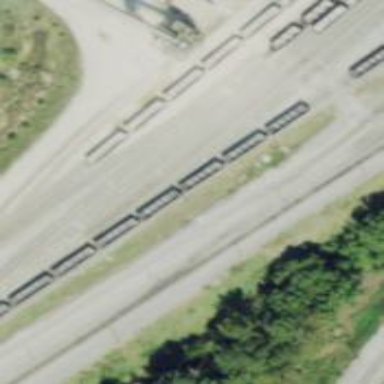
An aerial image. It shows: Spur railway service for freight transportation with rails made of ash.